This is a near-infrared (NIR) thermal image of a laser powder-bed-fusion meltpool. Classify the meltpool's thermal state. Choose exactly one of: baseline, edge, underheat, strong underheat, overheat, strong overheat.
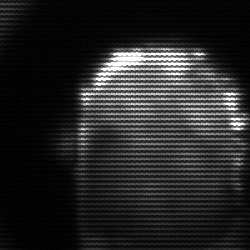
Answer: baseline